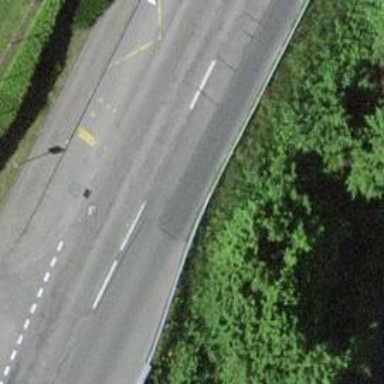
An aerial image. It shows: Public transport stop position.